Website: ulta-beauty
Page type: billing-address
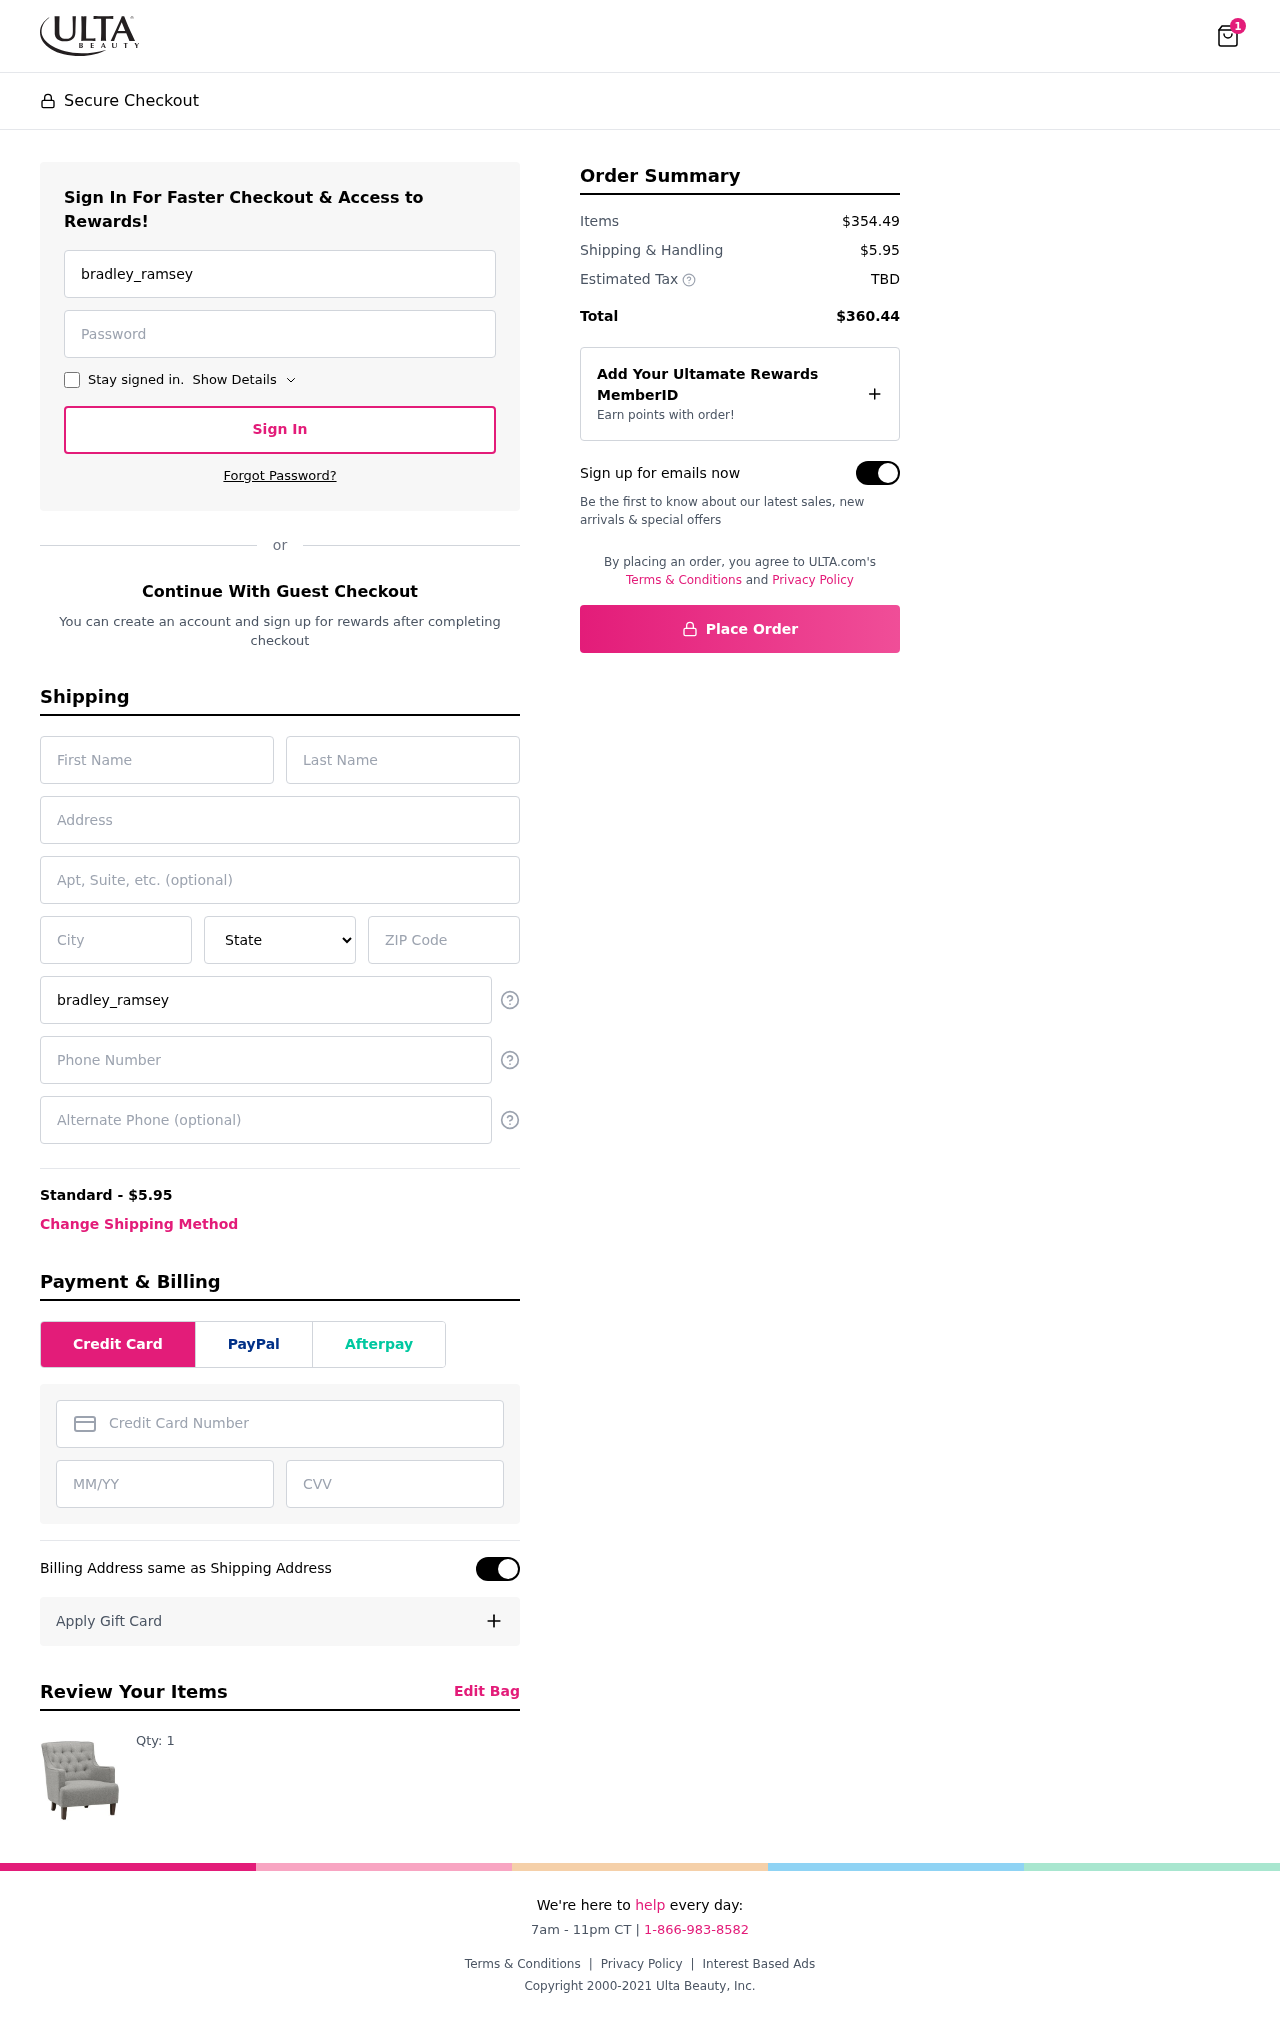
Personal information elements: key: PII_STATE
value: PR
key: PII_EMAIL
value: bradley_ramsey@hotmail.com
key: PII_FIRSTNAME
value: Bradley
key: PII_LASTNAME
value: Ramsey
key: PII_STREET
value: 93395 Johnson Place Suite 615
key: PII_CITY
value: North Tinamouth
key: PII_POSTCODE
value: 79203
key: PII_PHONE
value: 8276779472
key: PII_ALT_PHONE
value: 5109766107
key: PII_CARD_NUMBER
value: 4948 0401 3753 8982
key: PII_CARD_EXPIRY
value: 06/28
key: PII_CARD_CVV
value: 329
Product elements: key: PRODUCT1_QUANTITY
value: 1
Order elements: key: ORDER_NUM_ITEMS
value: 1
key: ORDER_SHIPPING_COST
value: $5.95
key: ORDER_SUBTOTAL
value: $354.49
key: ORDER_TOTAL
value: $360.44